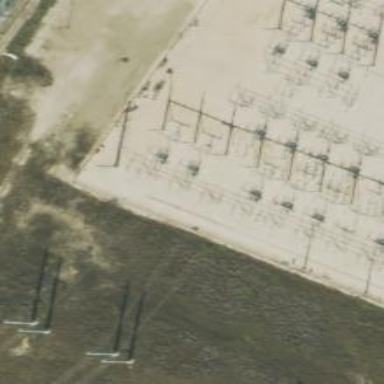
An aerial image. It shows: Switch for power supply.